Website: crate-barrel
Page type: billing-address
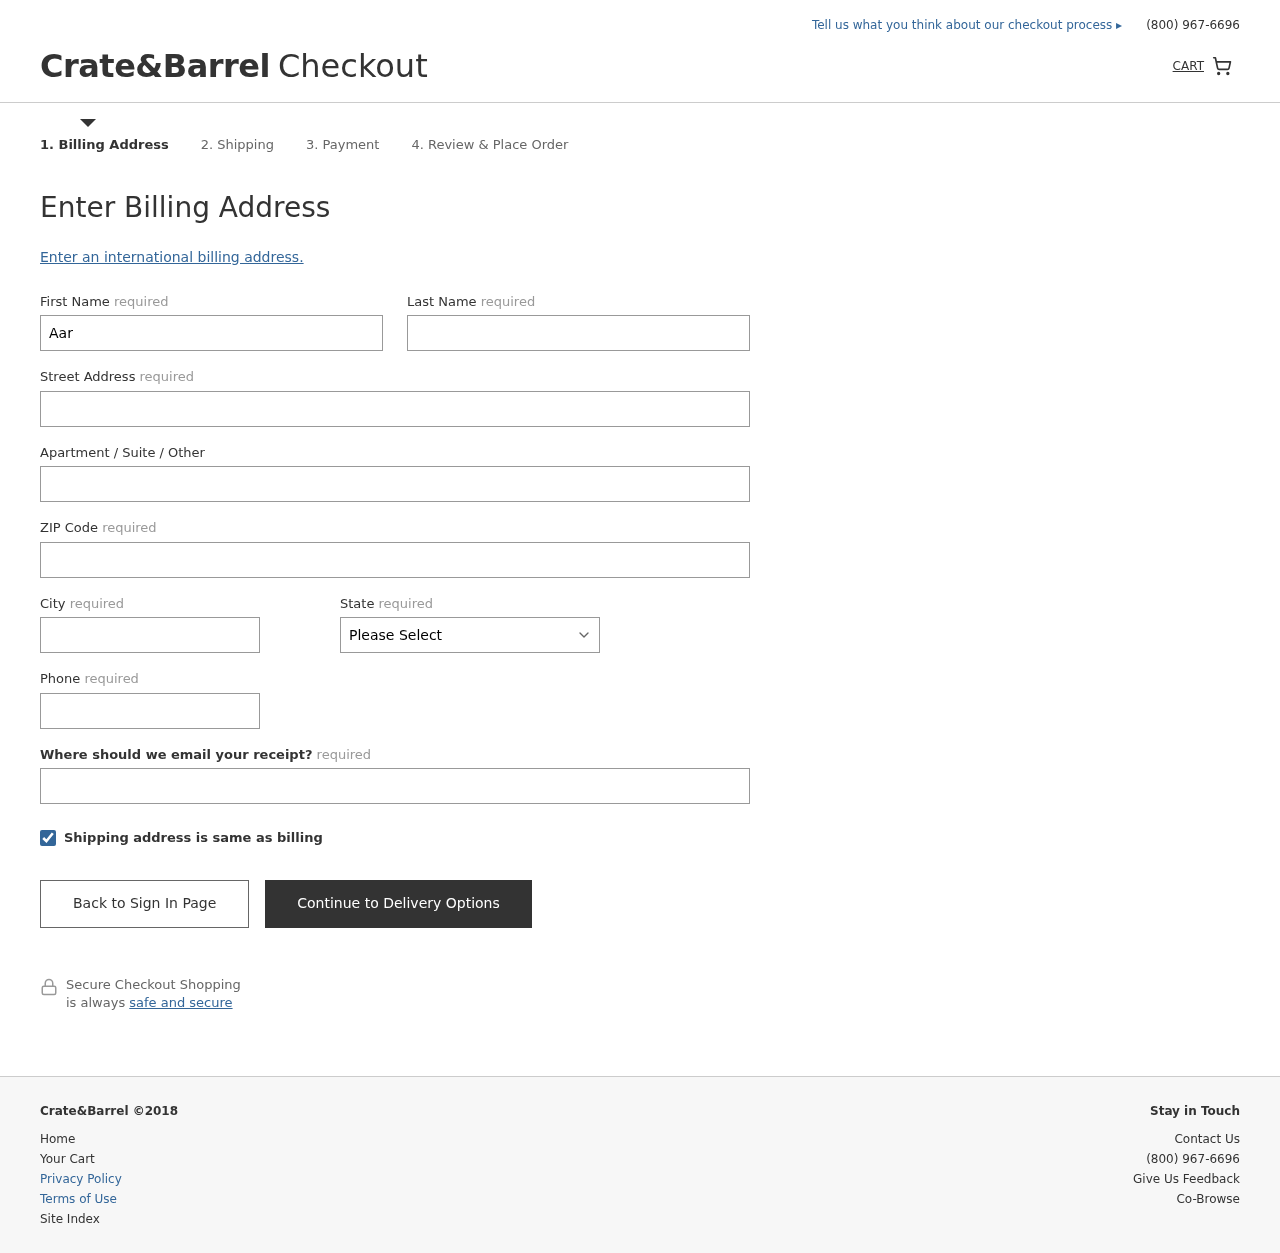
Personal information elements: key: PII_STATE
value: Missouri
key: PII_FIRSTNAME
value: Aaron
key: PII_LASTNAME
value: Hubbard
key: PII_STREET
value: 5351 Francisco Landing Suite 603
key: PII_STREET2
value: Suite 594
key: PII_POSTCODE
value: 80471
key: PII_CITY
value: East Jessicamouth
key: PII_PHONE
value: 9973529771
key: PII_EMAIL
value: aaron.hubbard@hotmail.com